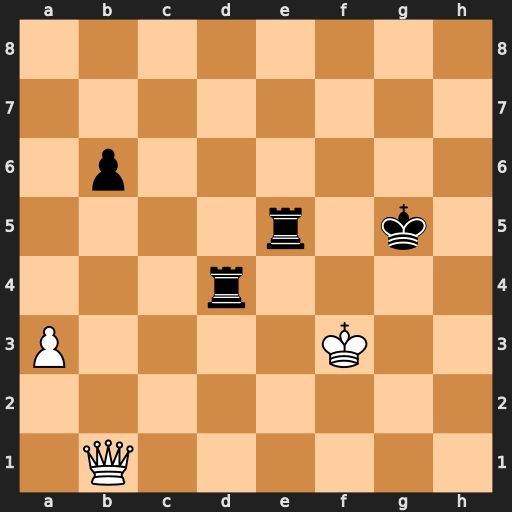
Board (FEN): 8/8/1p6/4r1k1/3r4/P4K2/8/1Q6
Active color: w
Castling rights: -
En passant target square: -
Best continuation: Qg1+ Kf5 Qxd4